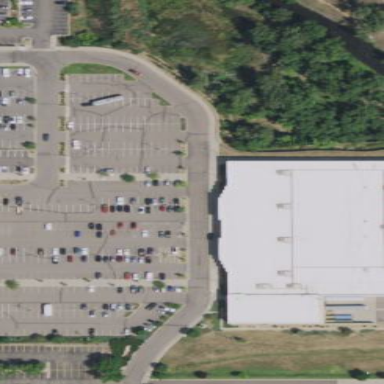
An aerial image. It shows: Retail area.